如图，图中的图形绕虚线旋转一周，形成的几何体是（\quad\quad）

\noindent\textbf{A.}

{B.}

{C.}

{D.}

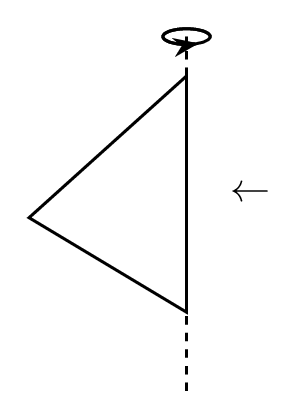
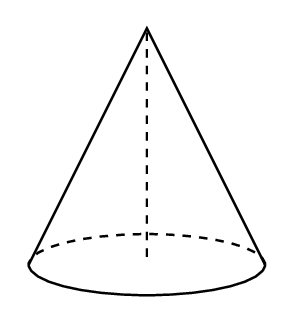
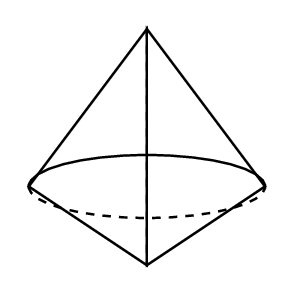
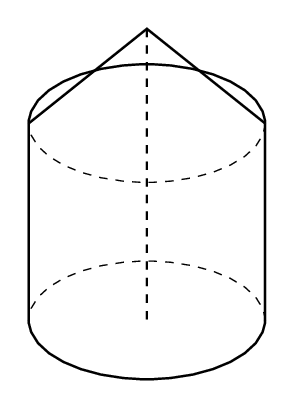
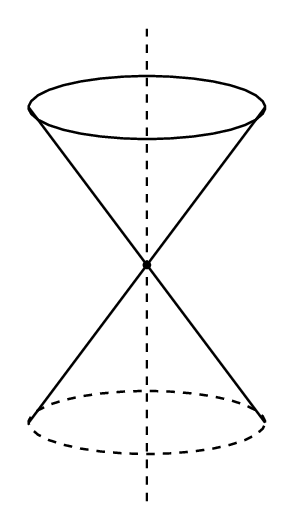
【解答】
\vspace{0.5cm}
\noindent\textbf{【答案】B}

\vspace{0.5cm}
\noindent\textbf{【分析】根据面动成体的原理，直角三角形绕直角边旋转一周得到圆锥，本题中三角形的一条边为旋转轴，另一条边不垂直于轴，旋转后形成两个同底的圆锥组合体。}

\vspace{0.5cm}
\noindent\textbf{【详解】解：观察原图形，是一个以虚线为轴的斜三角形，绕虚线旋转一周后，会形成上下两个共底的圆锥，对应选项B。}
\noindent\textbf{故选：B}